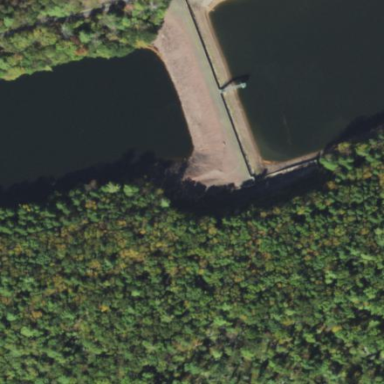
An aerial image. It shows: Dam across waterway.